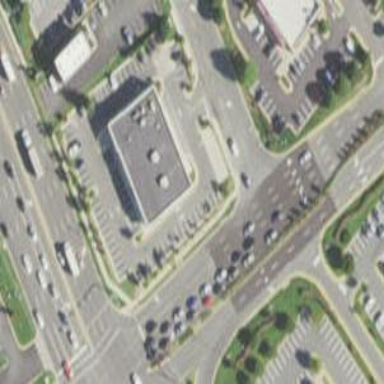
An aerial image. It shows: Parking space is available.